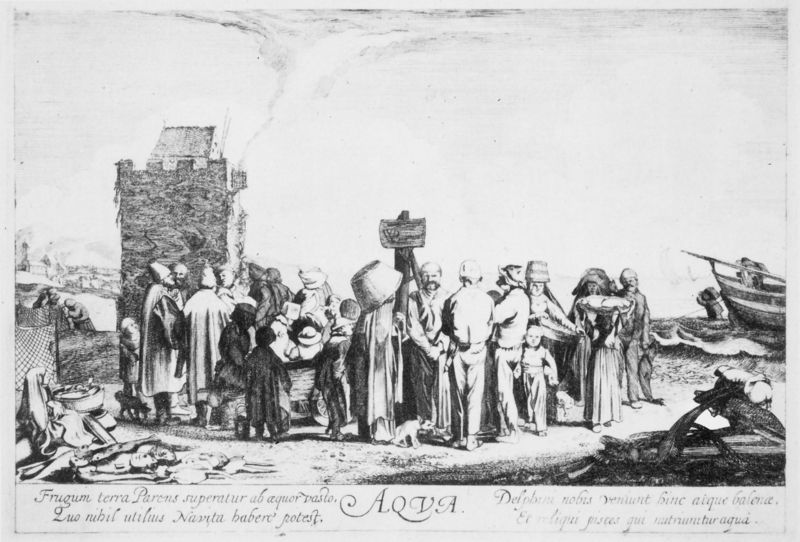
Titel: Die vier Elemente
Künstler: Jan van de Velde
Schlagwörter: meer, wasser, weiß, menschen, ufer, männer, schwarz, zeichnung, versammlung, hinrichtung, rauch, händler, personen, boot, turm, schalen, küste, schiff, schrift, strand, wellen, fischer, tafel, korb, zinnen, katze, schild, burg, druck, stich, schwarzweiß, text, stand, fisch, schüsseln, gefäße, netz, latein, aqua, änner, terra, holzschild, aqva, frugum, parens, aova